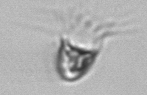
Label: Balanion